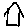
Label: house